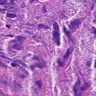
Metastatic tissue present: yes